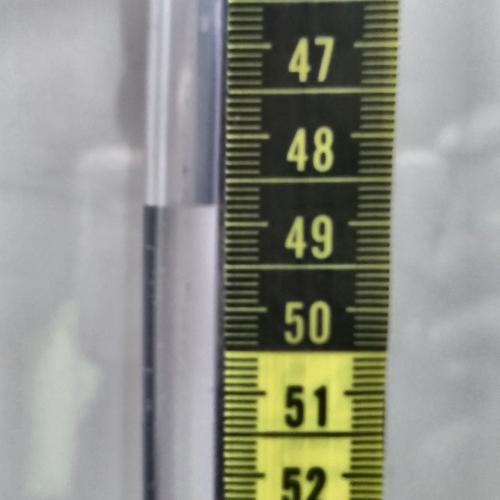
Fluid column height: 48.8 cm